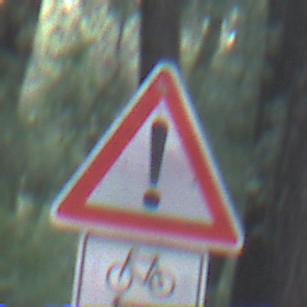
Verkehrszeichen: Gefahrenstelle
Zusatzzeichen unten: RichtungsangabeDurchPfeile9
Umgebung: Outdoor, Nature
Tageszeit: SunriseSunset
Wetter: NotSpecified
Licht: Natural
Jahreszeit: Autumn
Kontrast: MediumContrast